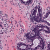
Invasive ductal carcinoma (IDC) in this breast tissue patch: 0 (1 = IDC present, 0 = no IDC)